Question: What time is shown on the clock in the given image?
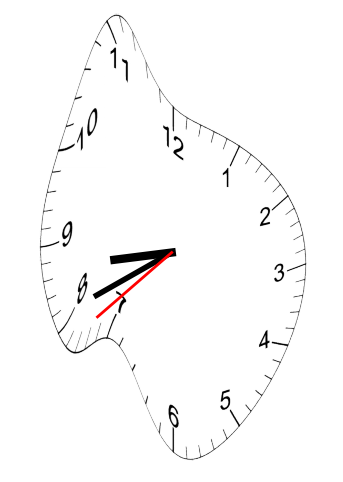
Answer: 08:40:38